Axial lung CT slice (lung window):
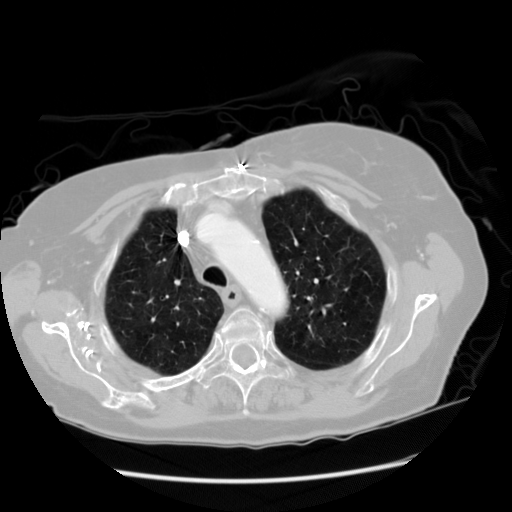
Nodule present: no